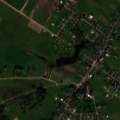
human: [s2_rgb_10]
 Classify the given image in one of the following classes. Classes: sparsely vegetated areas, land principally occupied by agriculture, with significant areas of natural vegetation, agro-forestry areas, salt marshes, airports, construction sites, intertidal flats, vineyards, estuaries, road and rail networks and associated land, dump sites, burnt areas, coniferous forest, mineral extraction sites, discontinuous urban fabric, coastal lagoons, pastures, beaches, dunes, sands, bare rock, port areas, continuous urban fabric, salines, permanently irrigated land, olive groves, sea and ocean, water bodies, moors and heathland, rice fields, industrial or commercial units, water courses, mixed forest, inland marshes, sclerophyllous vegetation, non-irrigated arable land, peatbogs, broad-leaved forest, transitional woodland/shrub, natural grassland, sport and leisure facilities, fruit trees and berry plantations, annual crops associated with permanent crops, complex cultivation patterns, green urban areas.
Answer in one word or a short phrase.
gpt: discontinuous urban fabric, non-irrigated arable land, pastures, complex cultivation patterns, land principally occupied by agriculture, with significant areas of natural vegetation